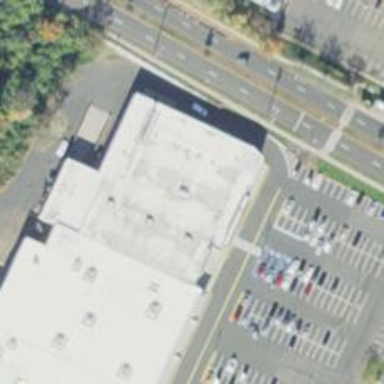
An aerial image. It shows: Supermarket.